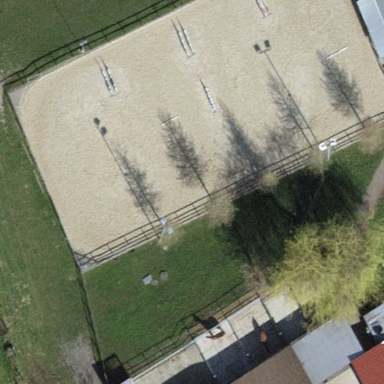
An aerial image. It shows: Equestrian pitch for leisure land activities.